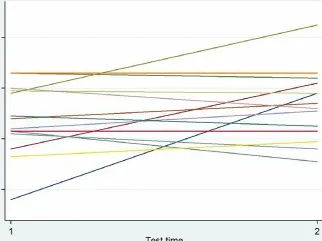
For advanced knowledge (at t1, and t2) per CHWs.
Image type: medical_photograph (skin_photograph)